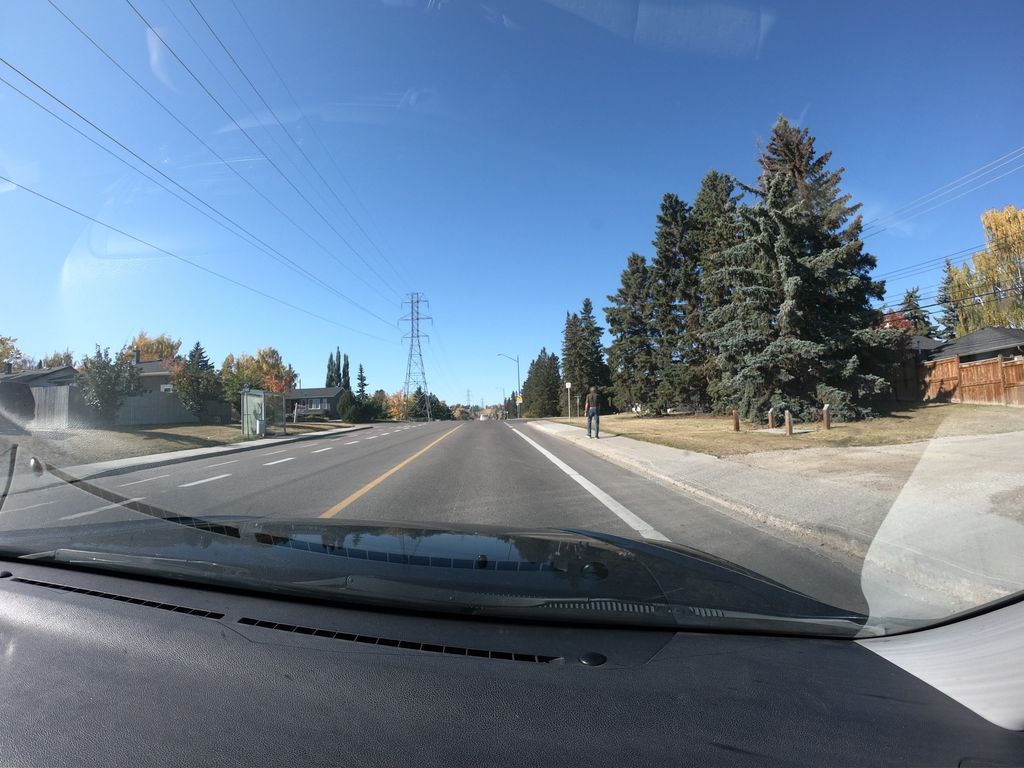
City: calgary